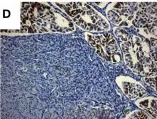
Coexistence of uterine endometrioid adenocarcinoma along with PEComa and leiomyoma. (C-E). ER. X200).
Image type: pathology (immunostaining)